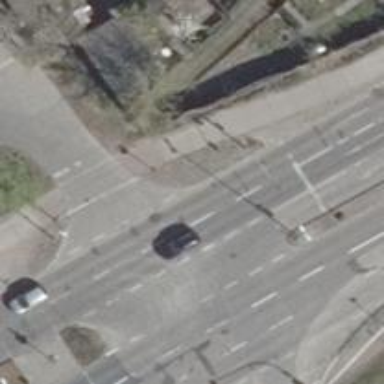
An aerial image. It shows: Road with traffic signals at the crossing.